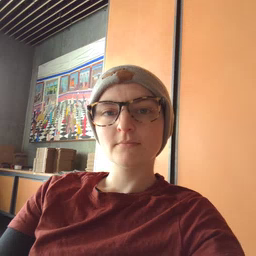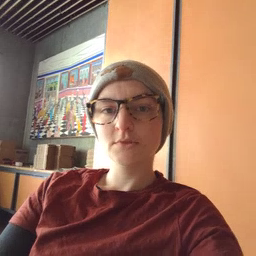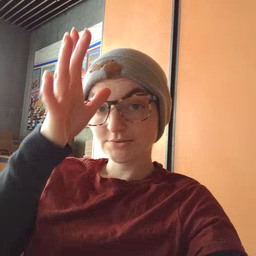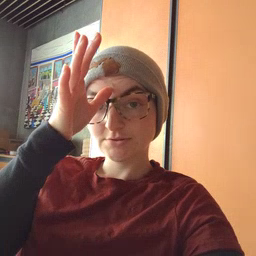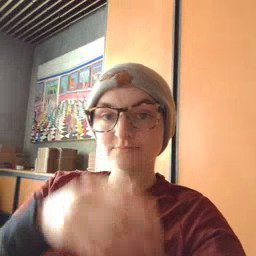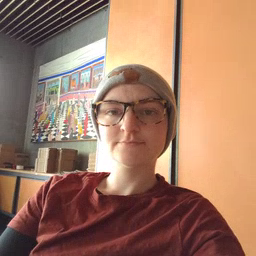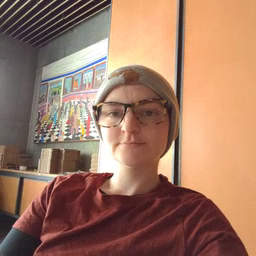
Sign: dad